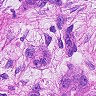
Metastatic tissue present: yes